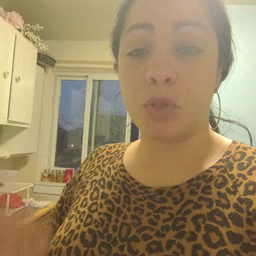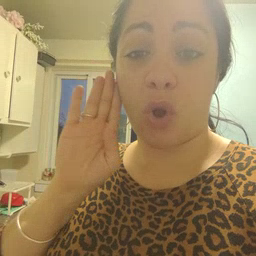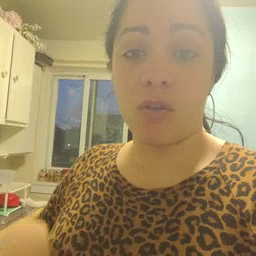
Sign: dog